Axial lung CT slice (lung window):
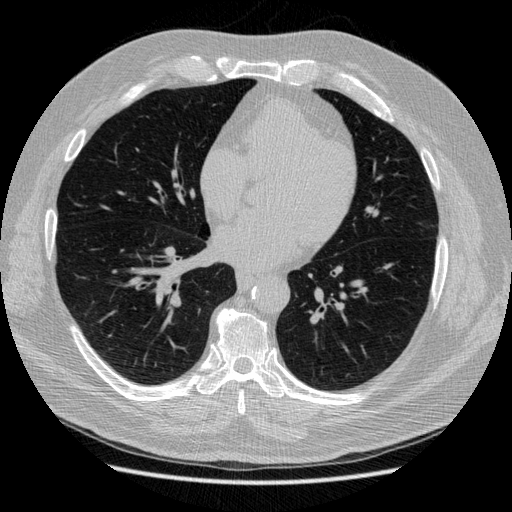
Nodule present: no